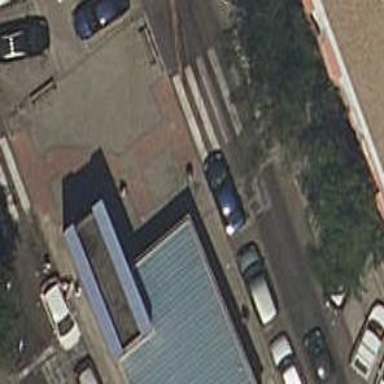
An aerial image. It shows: Subway entrance for railway system.